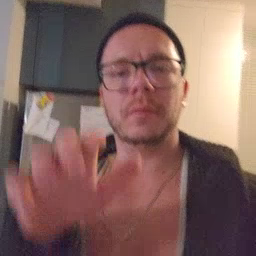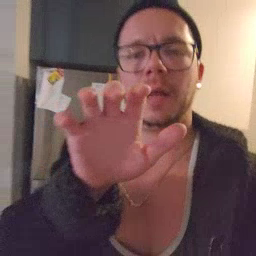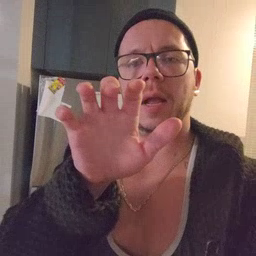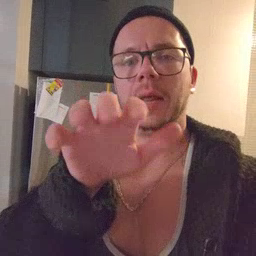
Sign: alligator